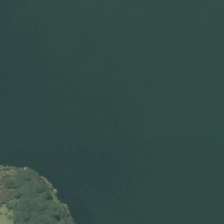
Land cover: lake_pond